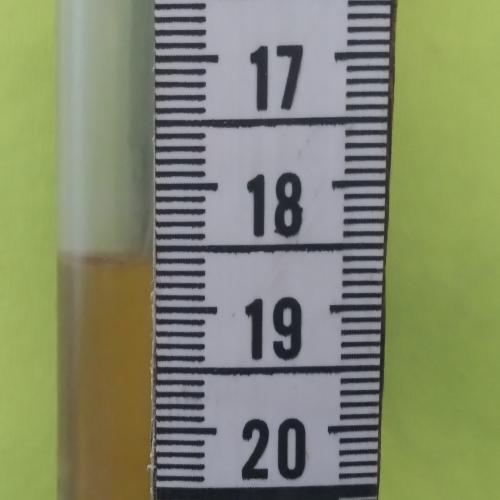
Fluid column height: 18.6 cm